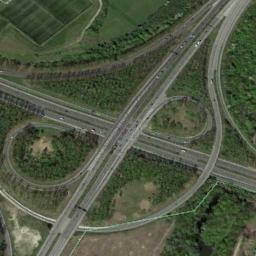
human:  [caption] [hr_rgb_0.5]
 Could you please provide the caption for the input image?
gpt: There are many trees beside the overpass .

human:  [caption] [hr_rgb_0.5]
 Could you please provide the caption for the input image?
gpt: An overpass is curved into the silhouette of a water drop .

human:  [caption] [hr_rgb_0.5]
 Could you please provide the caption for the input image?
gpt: The overpass is next to the grass and some trees .

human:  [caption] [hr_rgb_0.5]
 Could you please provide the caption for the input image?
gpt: The intricated overpasses is over the roads on the green space .

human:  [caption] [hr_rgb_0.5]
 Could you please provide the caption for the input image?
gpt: There are green meadows around the overpass .